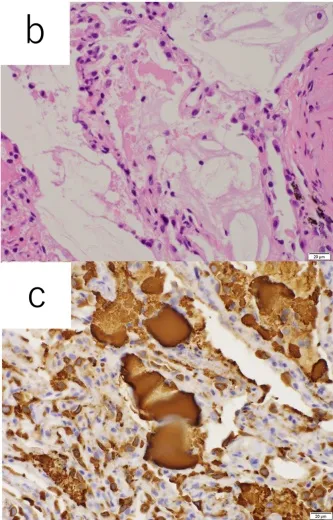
Cytology of BALF and biopsy tissue at bronchoscopy at diagnosis. (b) Acidophilic fine granular material was found in the peripheral airspace.
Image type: pathology (h&e)